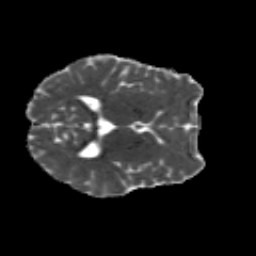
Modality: MD
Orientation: axial
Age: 22
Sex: male
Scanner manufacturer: siemens
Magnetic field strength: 3 T
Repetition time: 8.8 s
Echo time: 0.085 s